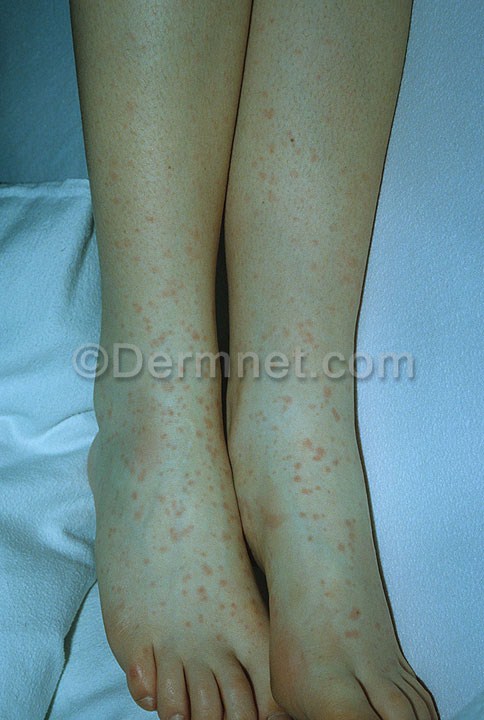
Disease: Cellulitis Impetigo and other Bacterial Infections